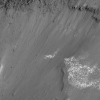
Atmospheric dust classification: not_dusty